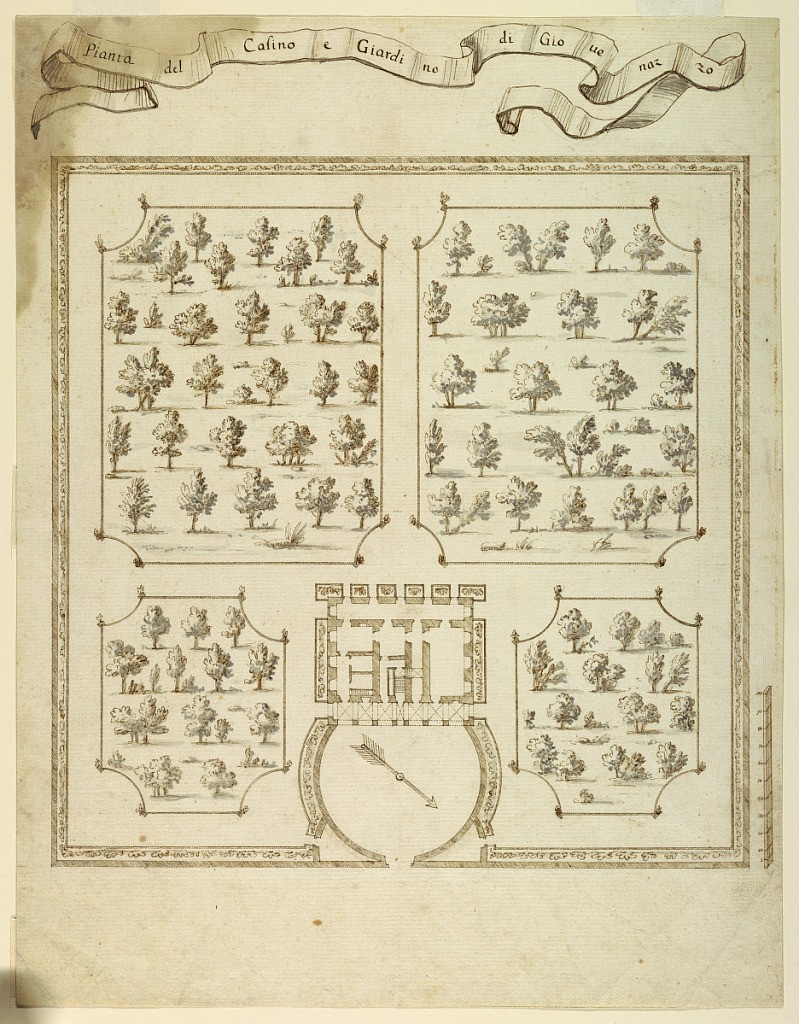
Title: Plan of the Casino and Gardens of Giovenazzo
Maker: Unknown, Italian
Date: ca. 1750
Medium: Pen and brown ink, gray wash Support: white laid paper
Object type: Drawing
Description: Scale: in pen and brown ink, at right margin